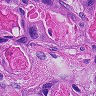
Metastatic tissue present: yes